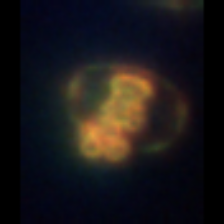
Taxon: Centric
Group: Diatoms